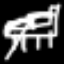
Label: bed